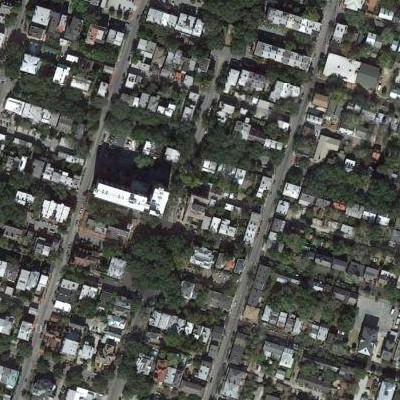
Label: fResident